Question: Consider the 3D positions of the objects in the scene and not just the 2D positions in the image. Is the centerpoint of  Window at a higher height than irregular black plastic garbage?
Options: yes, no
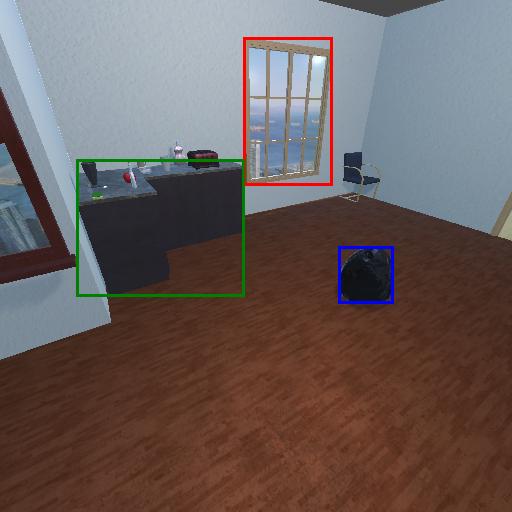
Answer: yes